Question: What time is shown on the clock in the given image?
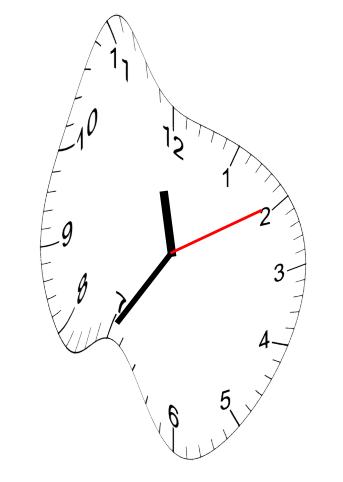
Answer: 11:35:10